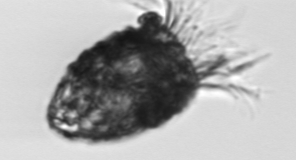
Label: Stenosemella_pacifica